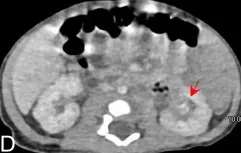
Axial.
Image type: radiology (ct)